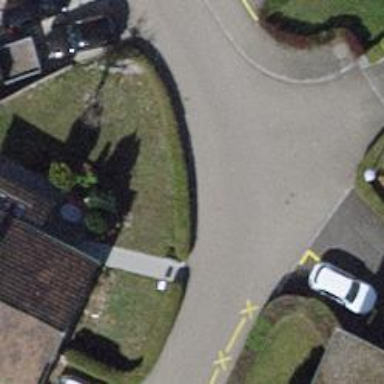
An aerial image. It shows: Residential road with asphalt surface. There is sidewalk on the left side.